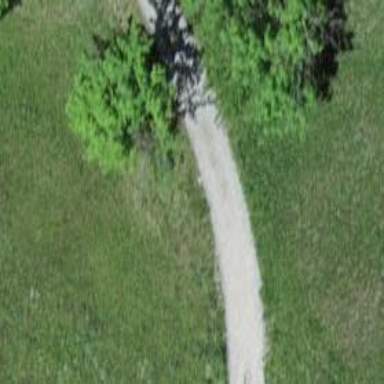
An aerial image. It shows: Gravel track with grade 2 tracktype.